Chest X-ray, PA view. Patient: 57 years old, sex F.
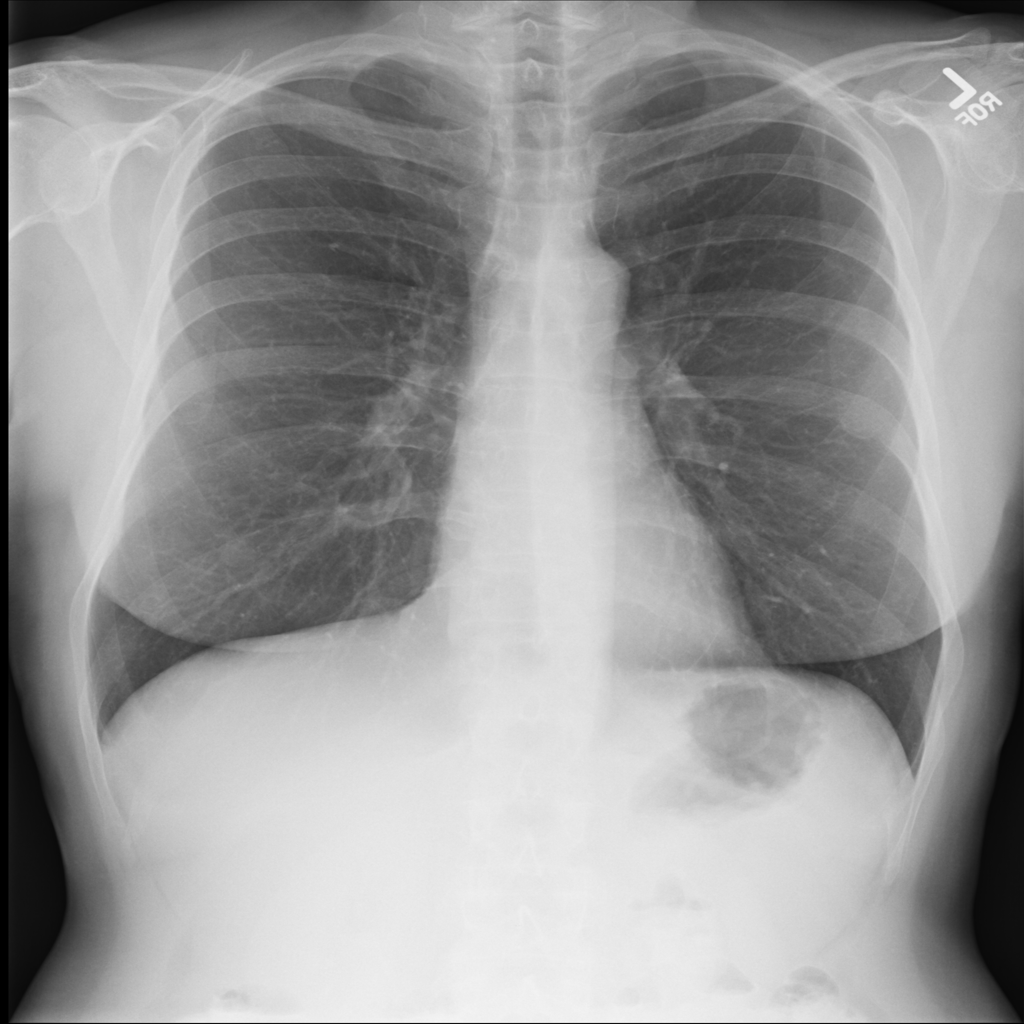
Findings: No Finding